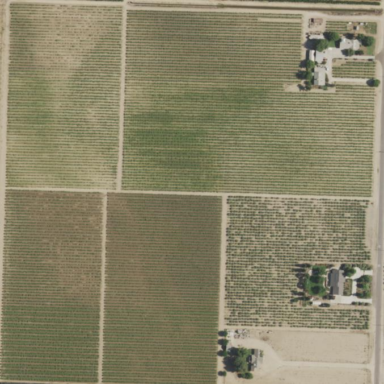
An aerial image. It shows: Vineyard where grapes are grown.